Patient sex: F
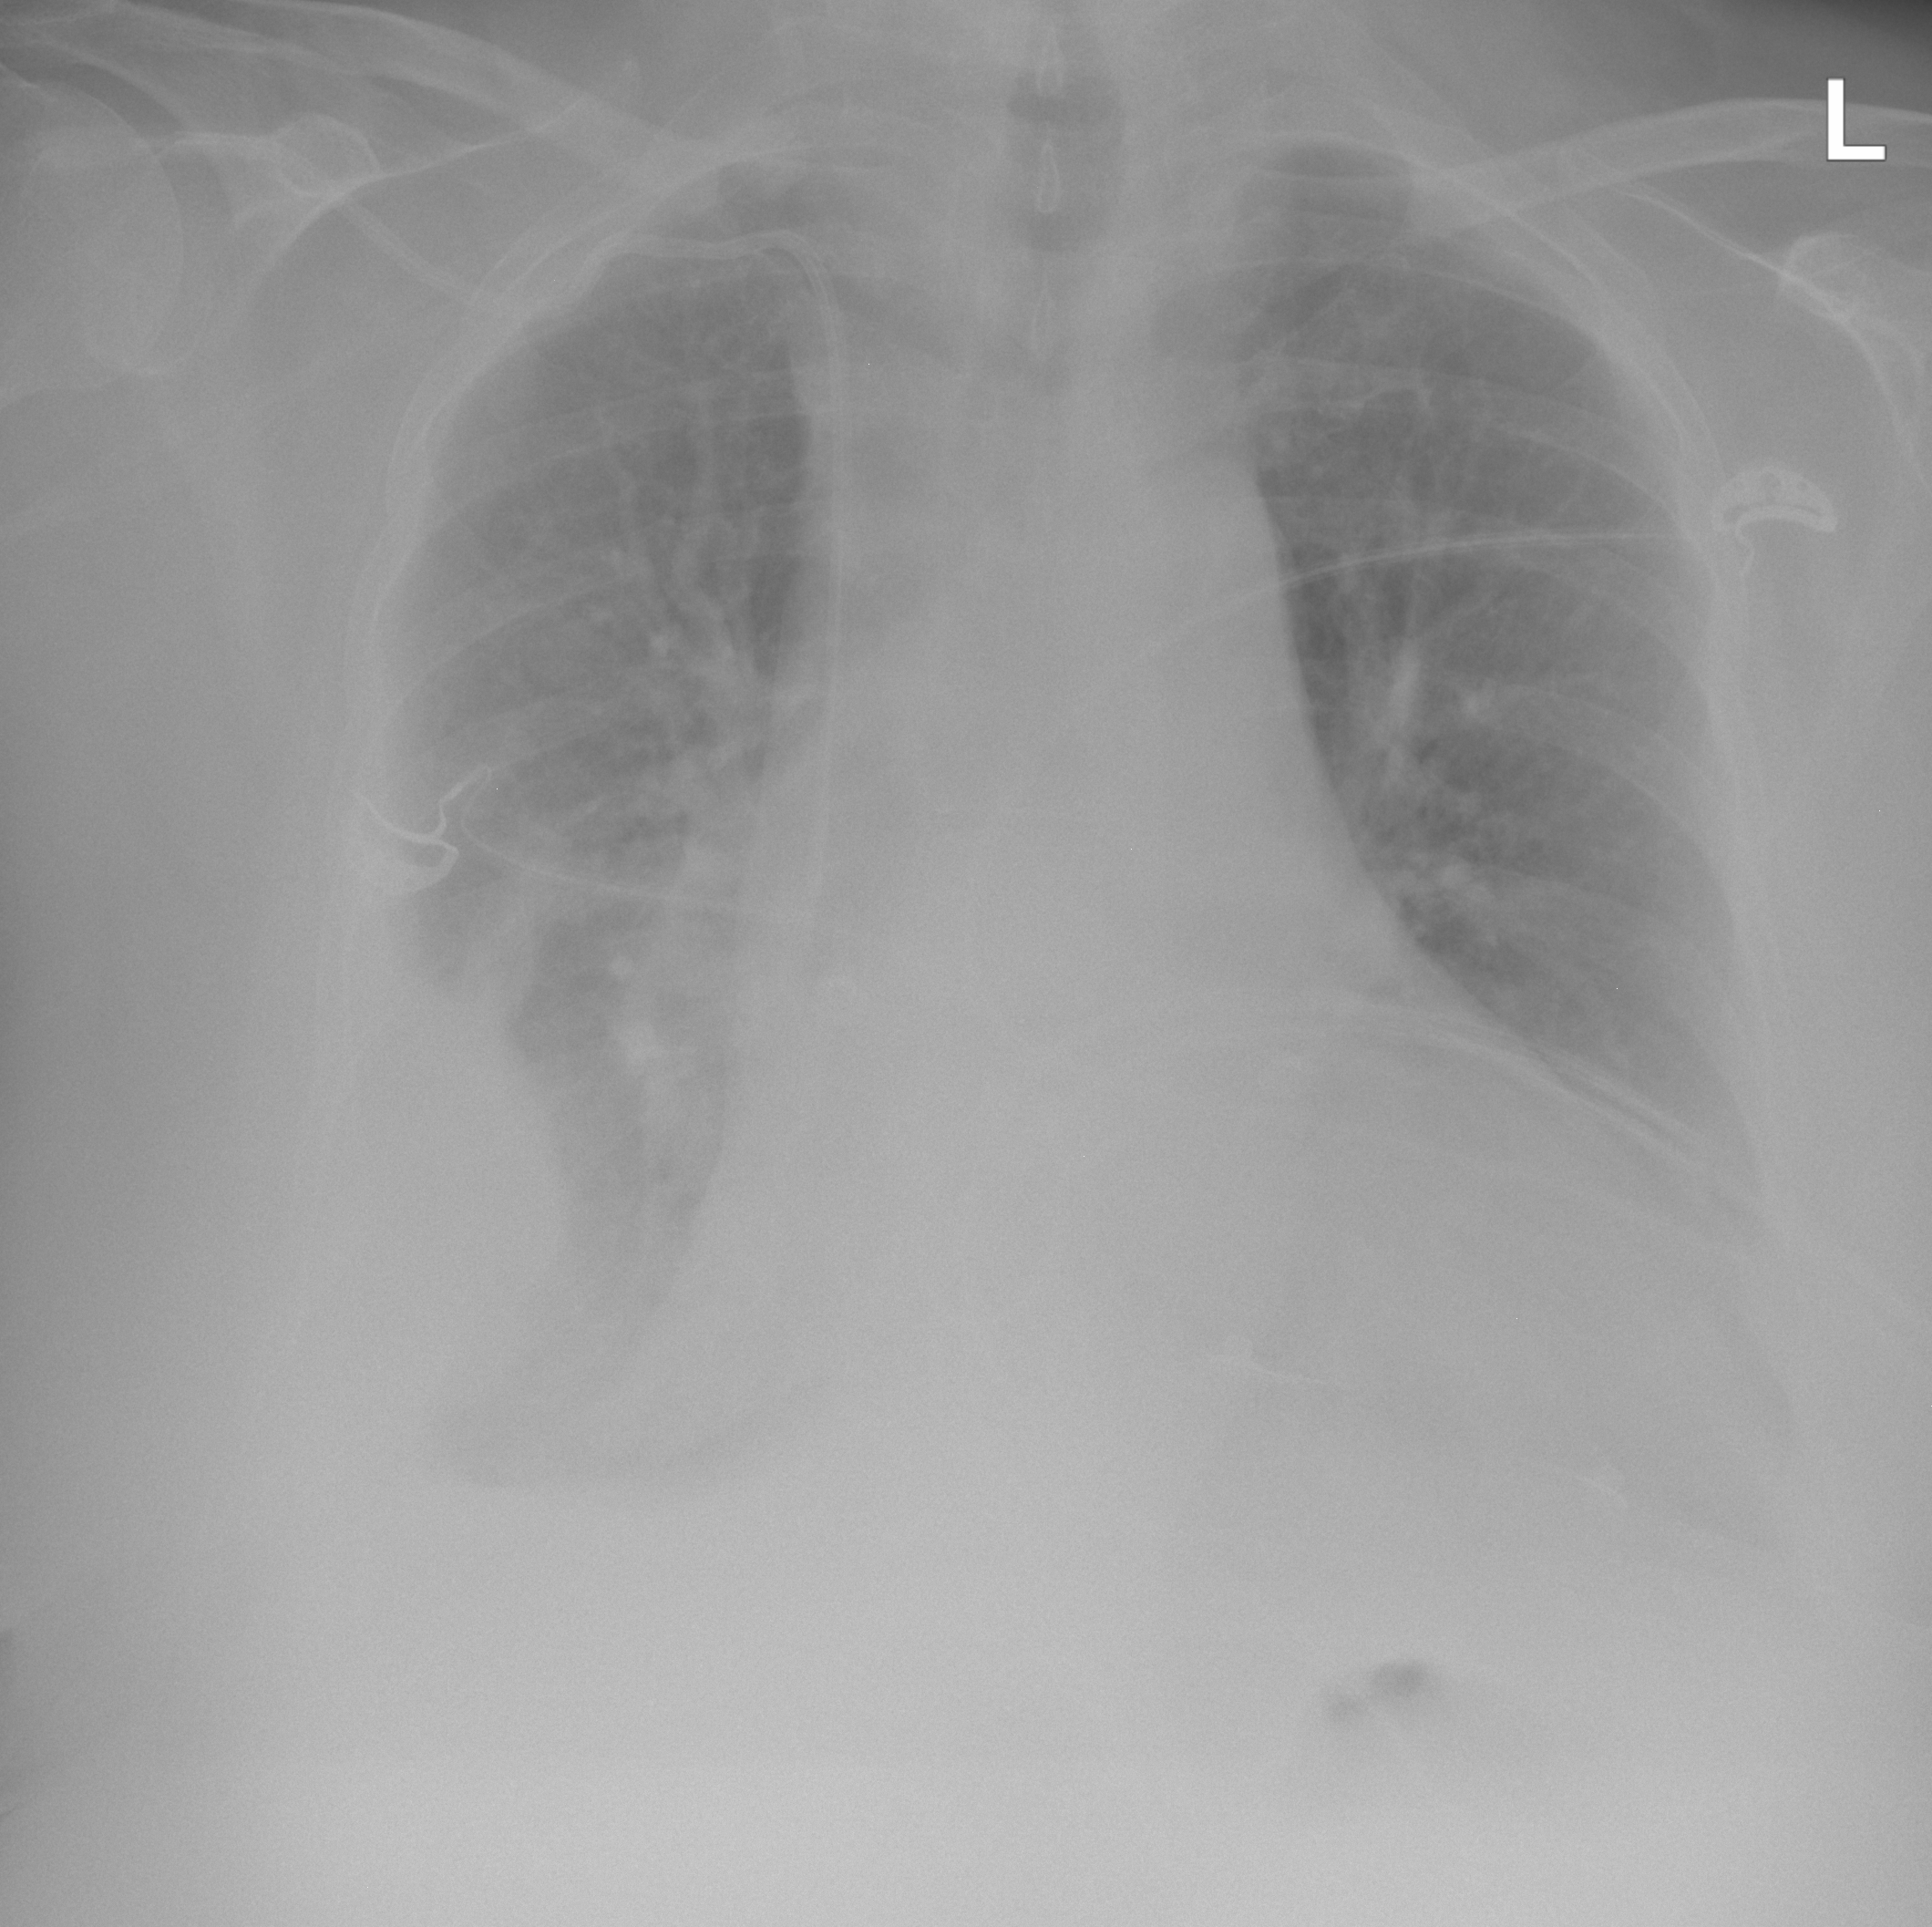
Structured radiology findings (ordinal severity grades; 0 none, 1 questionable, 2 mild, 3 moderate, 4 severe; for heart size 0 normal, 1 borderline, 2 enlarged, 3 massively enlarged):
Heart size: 2
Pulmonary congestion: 0
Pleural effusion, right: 2
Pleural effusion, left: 2
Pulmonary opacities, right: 1
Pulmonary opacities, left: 0
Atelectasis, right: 2
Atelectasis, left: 2